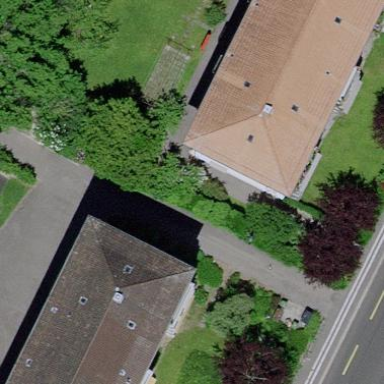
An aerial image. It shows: Residential building with hipped roof.